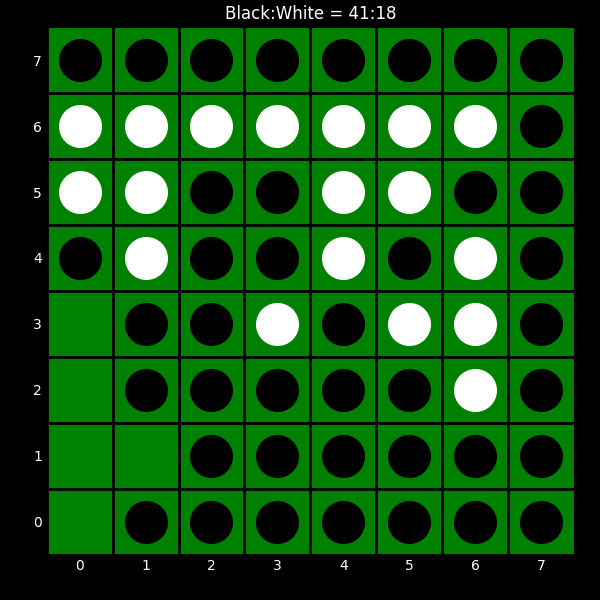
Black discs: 41
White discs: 18